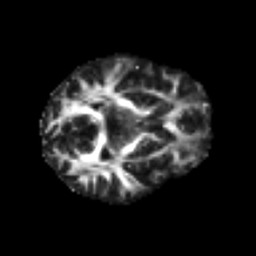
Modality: FA
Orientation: axial
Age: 44
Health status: ill
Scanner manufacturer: philips
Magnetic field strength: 3 T
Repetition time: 9 s
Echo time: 0.127 s